Question: I'm trying to import a new version of a udeploy component through Jenkins and the uDeploy plugin that comes from a Git repository and has the .git folder in it. Everything I've tried to exclude the .git folder from syncing doesn't work. I'm thinking that the plugin is looking for files with a .git extension rather than folder. How do I exclude the .git folder form syncing?
I tried ".git", **/.git/, *.git/*, **.git/*, and a handful of other 'terms' and they all show up in the console output as:
'Working Directory: C:\Program Files (x86)\Jenkins\jobs\DIT Com\workspace Includes: **/ Excludes: ".git" Uploading files in C:\Program Files (x86)\Jenkins\jobs\DIT Com\workspace Uploading: .git/hooks/pre-commit.sample ... Uploading: .git/refs/heads Files committed Finished: SUCCESS'
This is what the exclude section looks like, with the help bubble clicked (that's what's in the gray box)

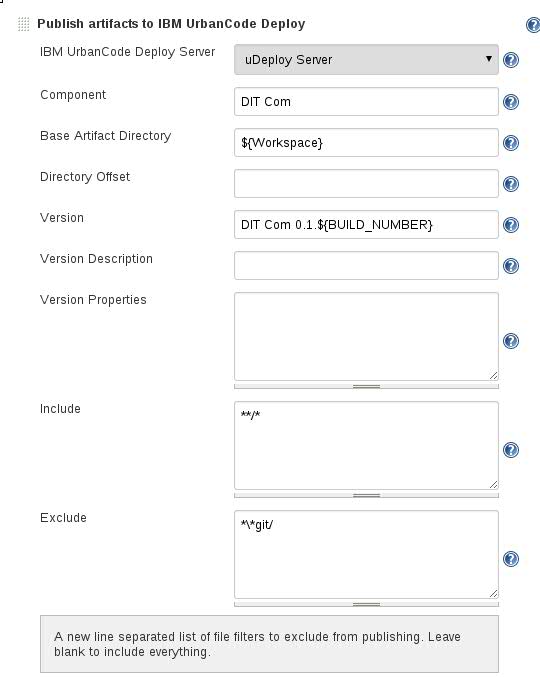
Answer: Unable to comment so adding as an answer-
---
Two consecutive asterisks ("**") in patterns matched against full pathname may have special meaning:
A leading "'**'" followed by a slash means match in all directories. For example, "'**/foo'" matches file or directory "foo" anywhere, the same as pattern "foo". "**/foo/bar" matches file or directory "bar" anywhere that is directly under directory "foo".
A trailing "'/**'" matches everything inside. For example, "'abc/**'" matches all files inside directory "abc", relative to the location of the .gitignore file, with infinite depth.
A slash followed by two consecutive asterisks then a slash matches zero or more directories. For example, "'a/**/b'" matches "a/b", "a/x/b", "a/x/y/b" and so on.
Other consecutive asterisks are considered invalid.